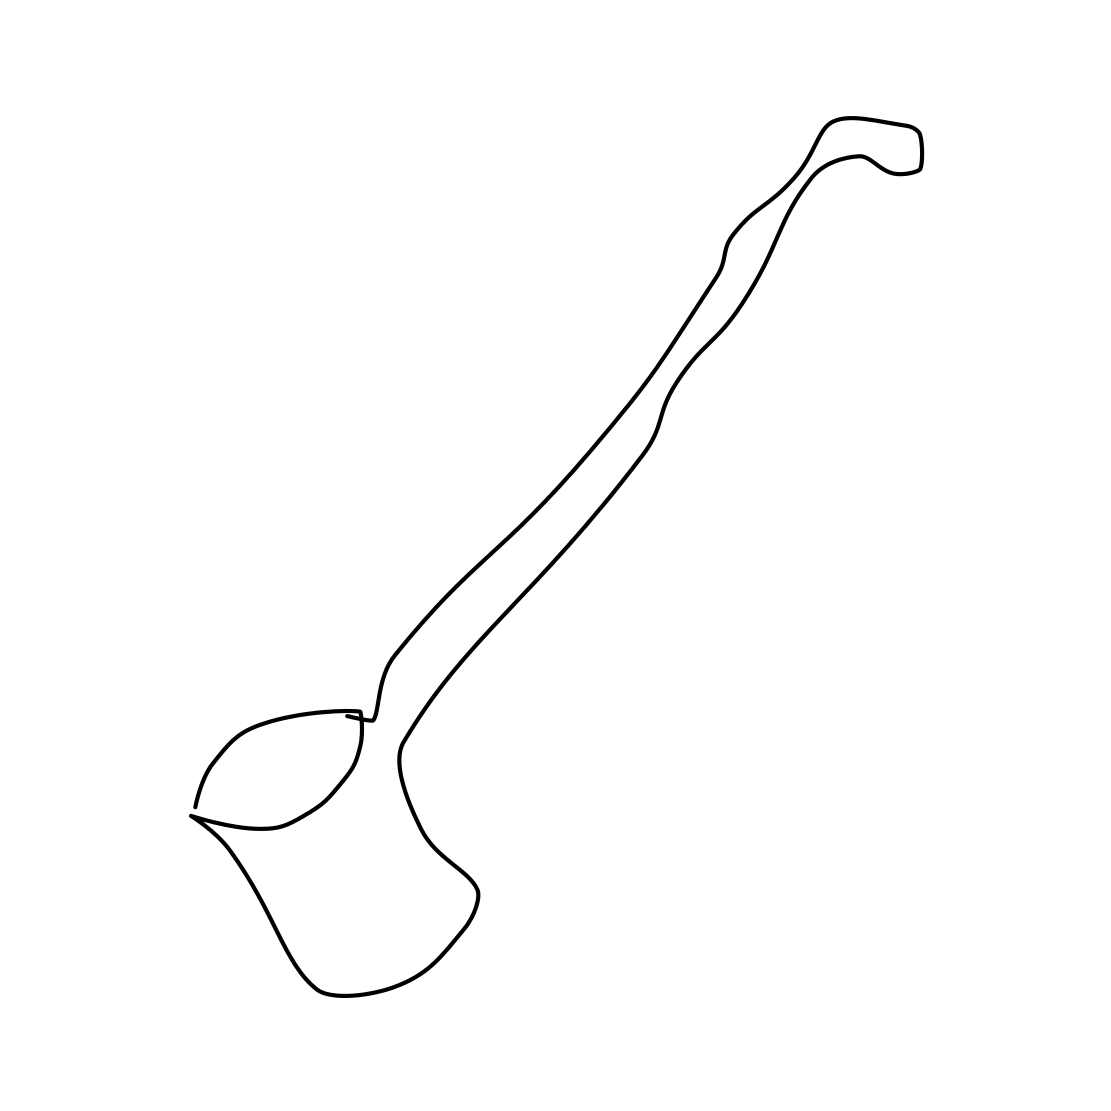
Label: pipe (for smoking)